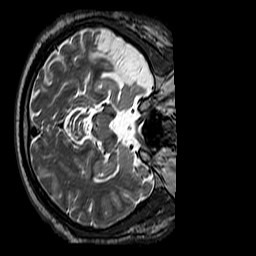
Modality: T2w
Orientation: axial
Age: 46
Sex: male
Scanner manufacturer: siemens
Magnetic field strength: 3 T
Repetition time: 3.2 s
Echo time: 0.212 s